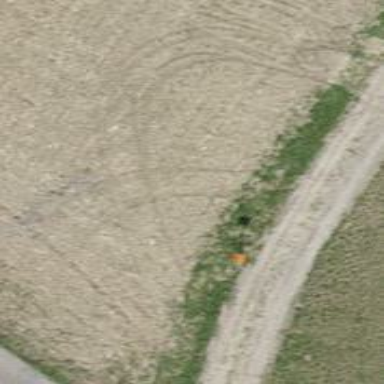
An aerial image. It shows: Pipeline marker.